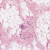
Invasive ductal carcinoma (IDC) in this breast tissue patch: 0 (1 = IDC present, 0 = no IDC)